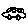
Label: car